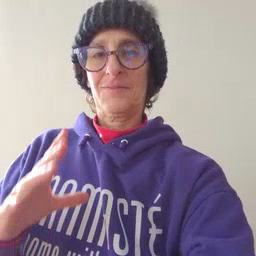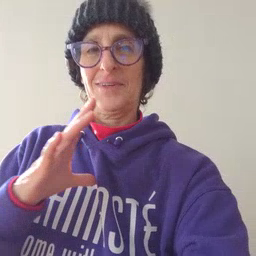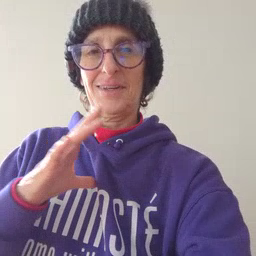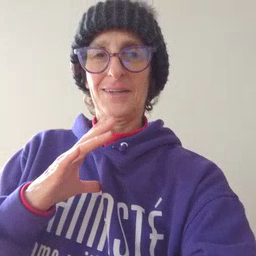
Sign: fine